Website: walmart
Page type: orders-overview
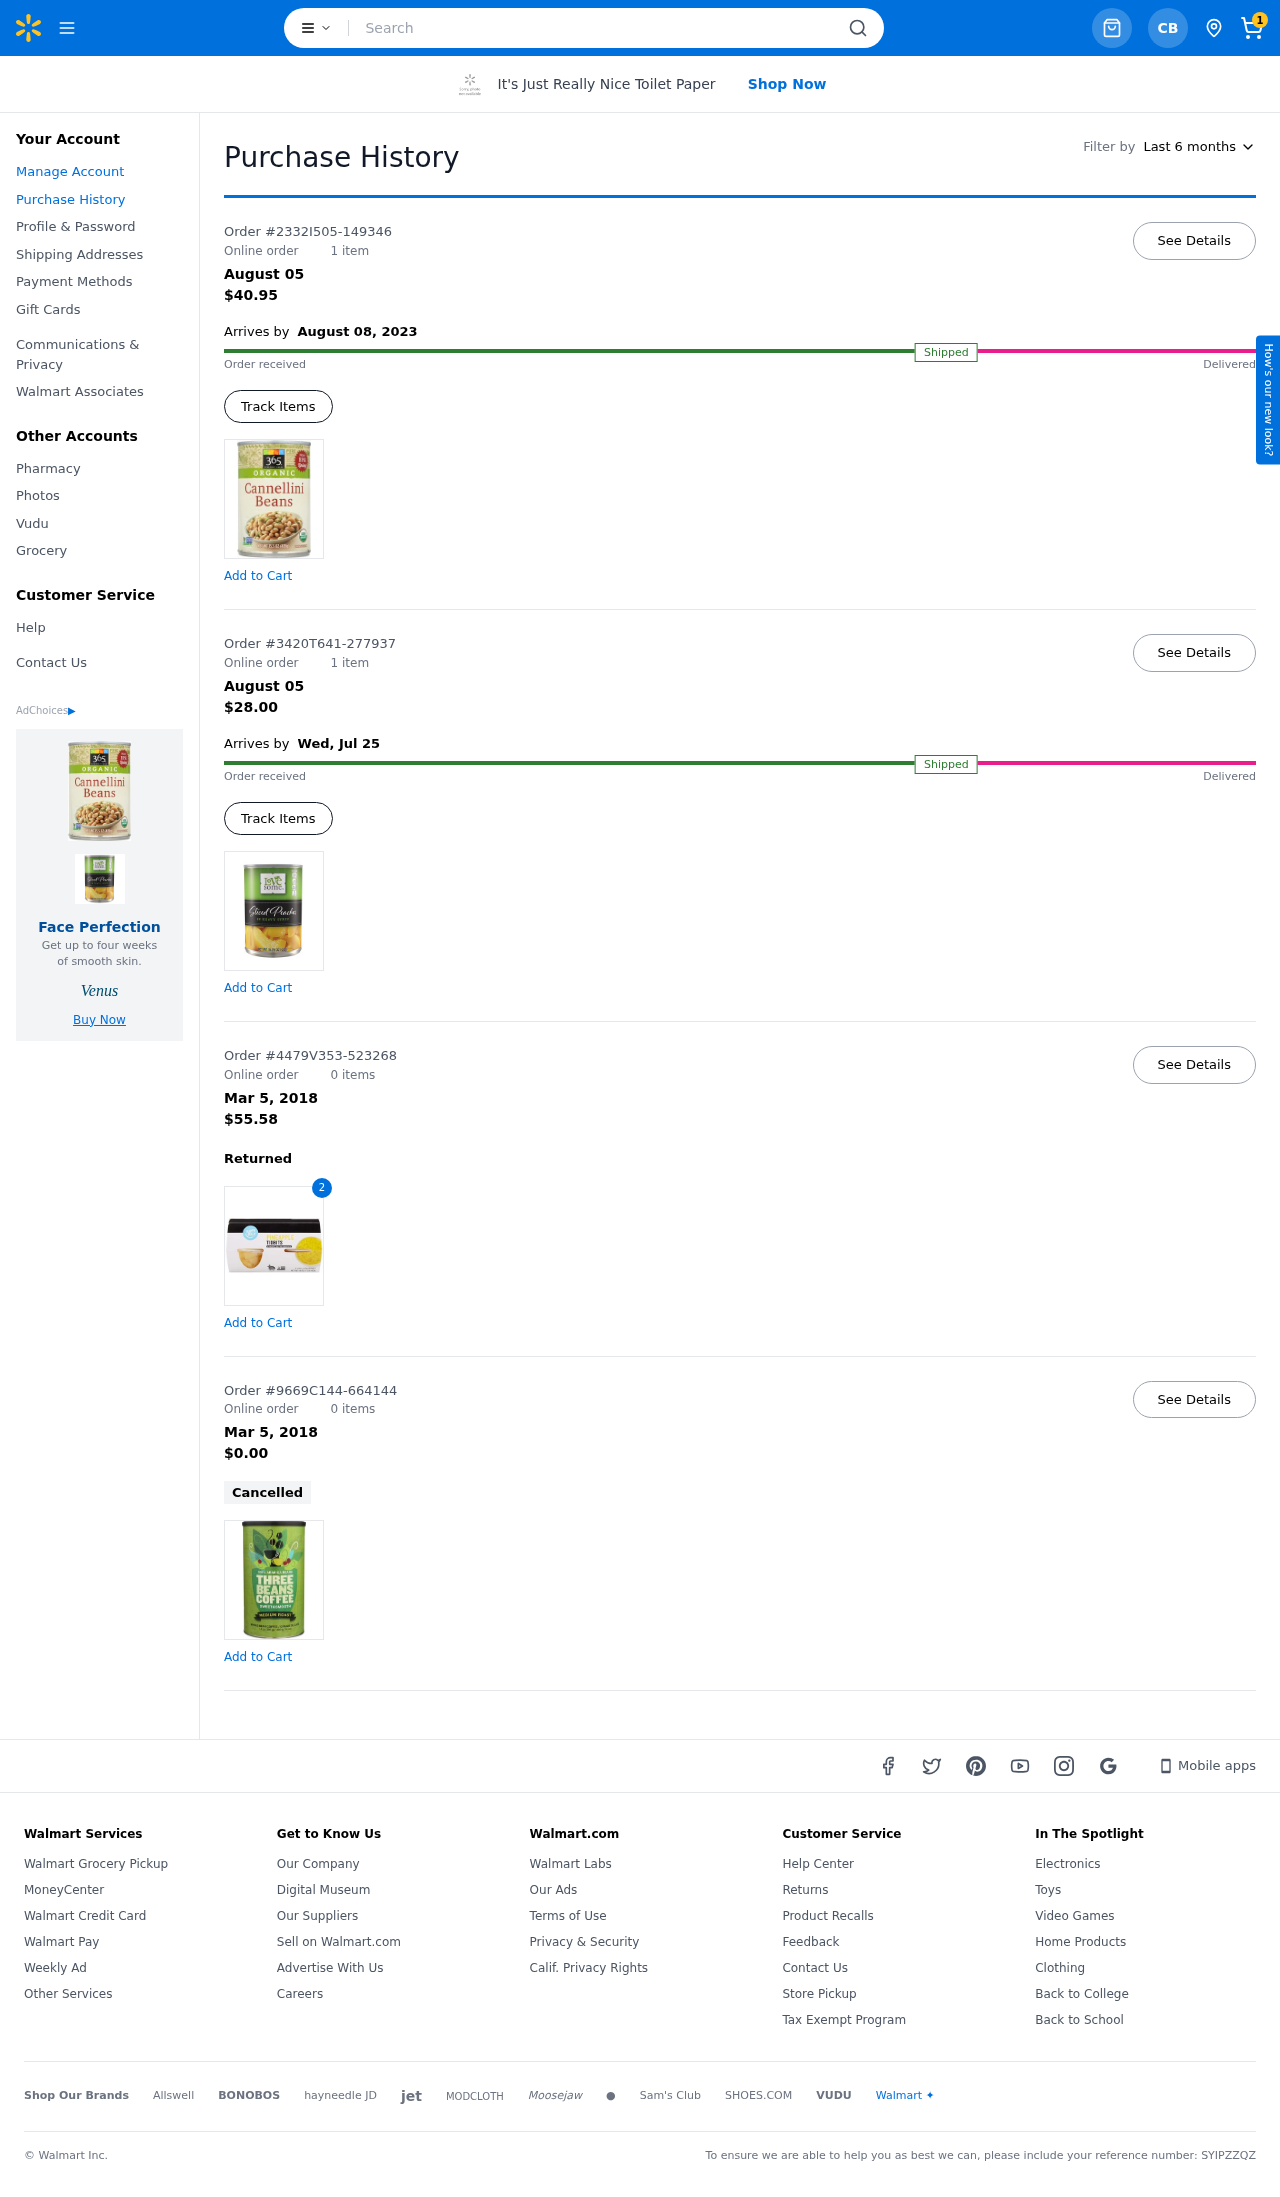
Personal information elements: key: PII_INITIALS
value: CB
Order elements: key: ORDER_NUM_ITEMS
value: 1
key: ORDER1_ID
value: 2332I505-149346
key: ORDER1_NUM_ITEMS
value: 1 item
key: ORDER1_DATE
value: August 05
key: ORDER1_TOTAL
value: $40.95
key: ORDER1_DELIVERY_DATE
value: August 08, 2023
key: ORDER2_ID
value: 3420T641-277937
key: ORDER2_NUM_ITEMS
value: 1 item
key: ORDER2_DATE
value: August 05
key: ORDER2_TOTAL
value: $28.00
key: ORDER2_DELIVERY_DATE
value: Wed, Jul 25
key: ORDER3_ID
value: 4479V353-523268
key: ORDER3_NUM_ITEMS
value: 0 items
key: ORDER3_DATE
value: Mar 5, 2018
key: ORDER3_TOTAL
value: $55.58
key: ORDER3_ITEM_QTY
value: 2
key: ORDER4_ID
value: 9669C144-664144
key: ORDER4_NUM_ITEMS
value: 0 items
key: ORDER4_DATE
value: Mar 5, 2018
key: ORDER4_TOTAL
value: $0.00
Search elements: key: HEADER_SEARCH
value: Search